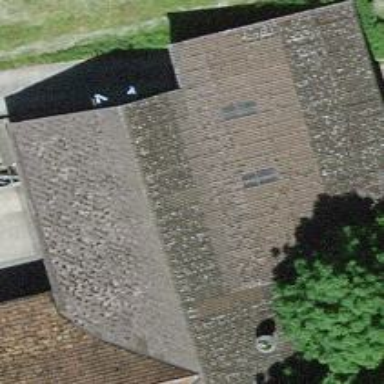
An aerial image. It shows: Rural barn.